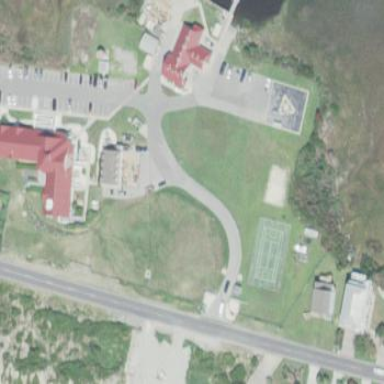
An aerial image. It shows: Military area belonging to the coast guard emergency response team.